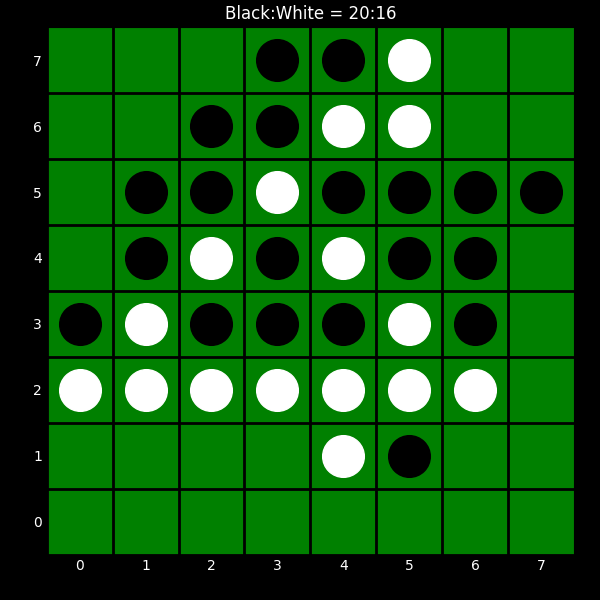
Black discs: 20
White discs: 16